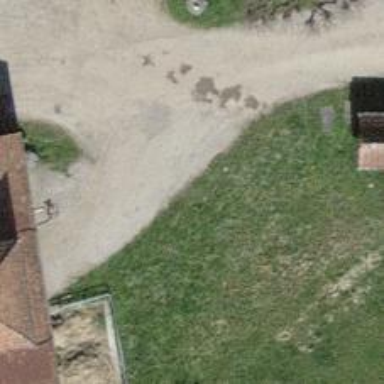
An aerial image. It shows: Farm.